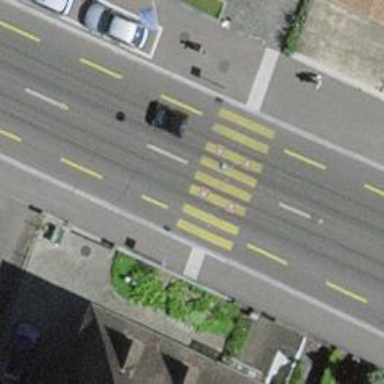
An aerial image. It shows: Tram crossing on the railway.